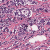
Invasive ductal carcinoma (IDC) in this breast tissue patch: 1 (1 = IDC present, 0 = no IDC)